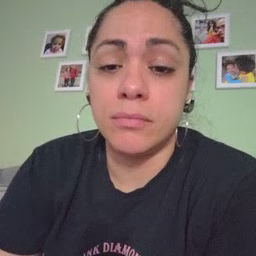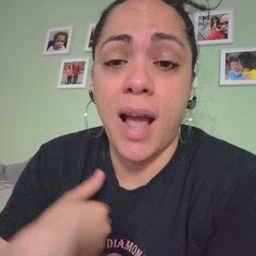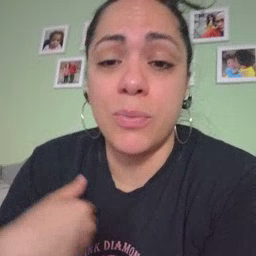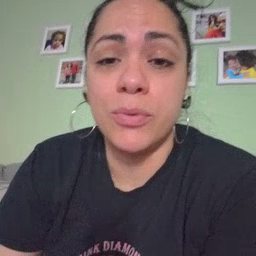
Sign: animal